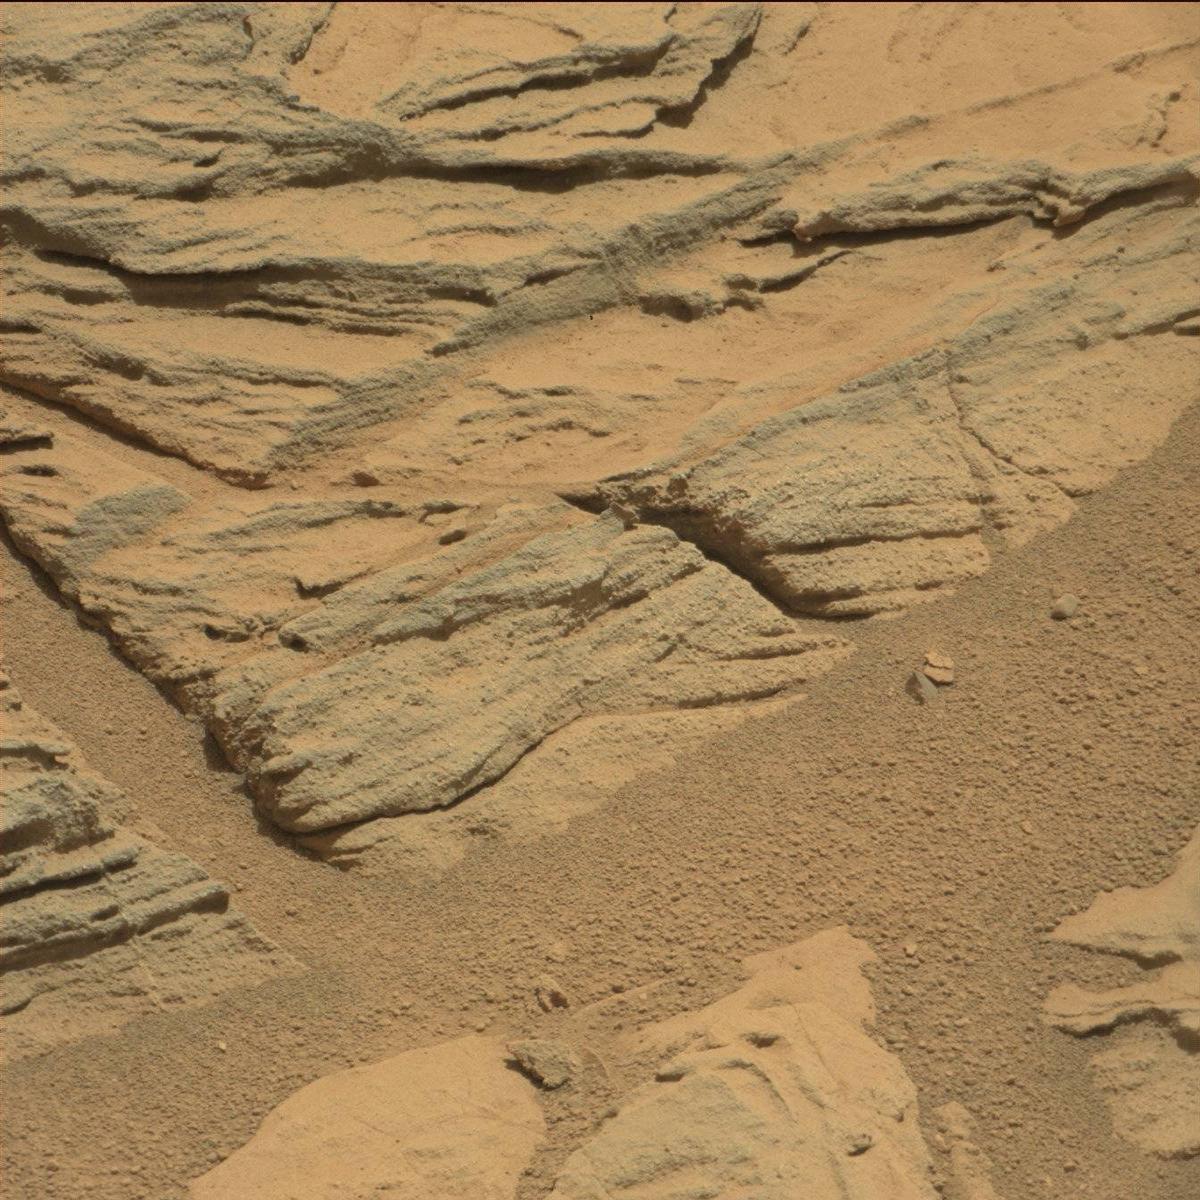
Terrain classes present: Bedrock, Sand / Soil